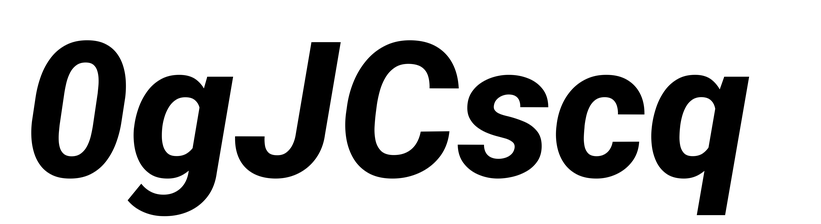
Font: Roboto-Italic_ExtraBold_Italic